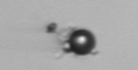
Label: bead